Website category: sports
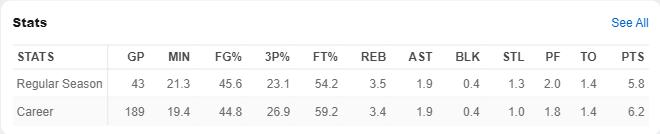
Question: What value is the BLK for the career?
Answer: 0.4

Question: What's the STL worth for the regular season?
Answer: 1.3

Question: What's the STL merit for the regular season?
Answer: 1.3

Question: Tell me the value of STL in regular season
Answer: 1.3

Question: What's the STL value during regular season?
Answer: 1.3

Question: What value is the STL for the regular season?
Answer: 1.3

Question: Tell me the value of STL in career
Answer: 1.0

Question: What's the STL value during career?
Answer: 1.0

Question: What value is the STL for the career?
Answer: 1.0

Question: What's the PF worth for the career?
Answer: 1.8

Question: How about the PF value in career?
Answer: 1.8

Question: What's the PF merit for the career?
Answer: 1.8

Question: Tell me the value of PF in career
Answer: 1.8

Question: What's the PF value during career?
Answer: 1.8

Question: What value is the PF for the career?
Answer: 1.8

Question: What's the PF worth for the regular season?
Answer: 2.0

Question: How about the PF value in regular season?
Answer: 2.0

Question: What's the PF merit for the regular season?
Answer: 2.0

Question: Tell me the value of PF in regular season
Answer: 2.0

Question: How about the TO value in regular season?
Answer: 1.4

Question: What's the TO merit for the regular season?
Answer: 1.4

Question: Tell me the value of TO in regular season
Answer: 1.4

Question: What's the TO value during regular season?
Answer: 1.4

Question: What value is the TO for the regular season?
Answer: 1.4

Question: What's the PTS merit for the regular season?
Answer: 5.8

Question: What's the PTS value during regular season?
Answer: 5.8

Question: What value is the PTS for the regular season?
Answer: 5.8

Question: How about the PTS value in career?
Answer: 6.2

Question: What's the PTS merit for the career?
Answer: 6.2

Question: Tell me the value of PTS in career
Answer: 6.2

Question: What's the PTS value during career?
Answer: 6.2